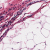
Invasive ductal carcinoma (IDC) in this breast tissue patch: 1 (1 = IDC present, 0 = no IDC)